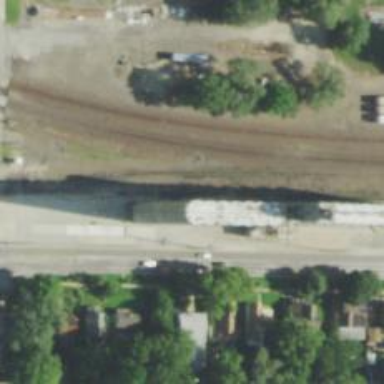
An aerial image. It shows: Rail spur service.